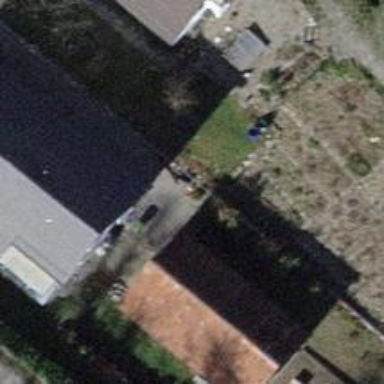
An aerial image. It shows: Shed.